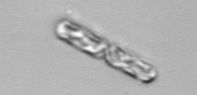
Label: Dactyliosolen_fragilissimus